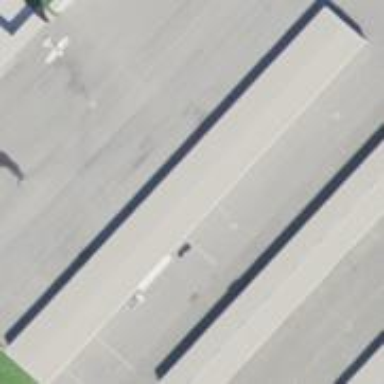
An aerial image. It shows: Hangar building.